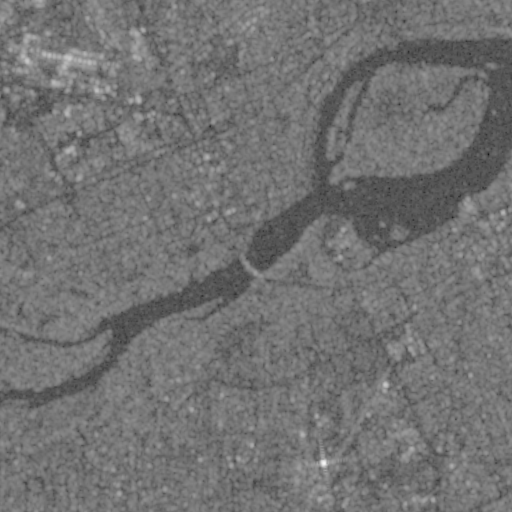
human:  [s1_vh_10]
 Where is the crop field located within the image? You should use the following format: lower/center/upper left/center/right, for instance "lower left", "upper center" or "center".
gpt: The crop field is located in the lower left of the image.
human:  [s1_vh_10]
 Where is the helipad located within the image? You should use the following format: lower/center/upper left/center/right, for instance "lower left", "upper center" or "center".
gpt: The helipad is located in the lower center of the image.
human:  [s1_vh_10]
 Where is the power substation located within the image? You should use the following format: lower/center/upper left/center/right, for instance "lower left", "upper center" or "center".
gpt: The power substation is located in the upper left of the image.
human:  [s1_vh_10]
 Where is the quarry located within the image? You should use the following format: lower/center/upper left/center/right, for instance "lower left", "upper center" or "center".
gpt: The quarry is located in the upper left of the image.
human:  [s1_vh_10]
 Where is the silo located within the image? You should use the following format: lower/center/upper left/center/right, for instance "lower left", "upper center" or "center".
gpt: The silo is located in the upper left of the image.
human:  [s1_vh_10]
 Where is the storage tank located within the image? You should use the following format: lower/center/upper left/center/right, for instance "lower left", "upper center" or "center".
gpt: The storage tank is located in the center right of the image.
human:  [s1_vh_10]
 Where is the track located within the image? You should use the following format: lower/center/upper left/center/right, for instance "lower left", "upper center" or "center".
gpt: The track is located in the upper center of the image.
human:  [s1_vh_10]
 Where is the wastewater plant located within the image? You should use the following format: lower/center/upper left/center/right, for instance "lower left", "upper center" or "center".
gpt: The wastewater plant is located in the center right of the image.
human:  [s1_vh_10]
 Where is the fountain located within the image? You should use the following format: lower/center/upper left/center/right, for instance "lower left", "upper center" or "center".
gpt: The fountain is located in the lower right of the image.
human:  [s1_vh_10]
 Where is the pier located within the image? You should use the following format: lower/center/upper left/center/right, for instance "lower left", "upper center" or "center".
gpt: The pier is located in the upper right of the image.
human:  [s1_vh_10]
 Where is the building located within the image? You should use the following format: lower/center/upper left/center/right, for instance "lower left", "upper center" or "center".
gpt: There is no building in the image.

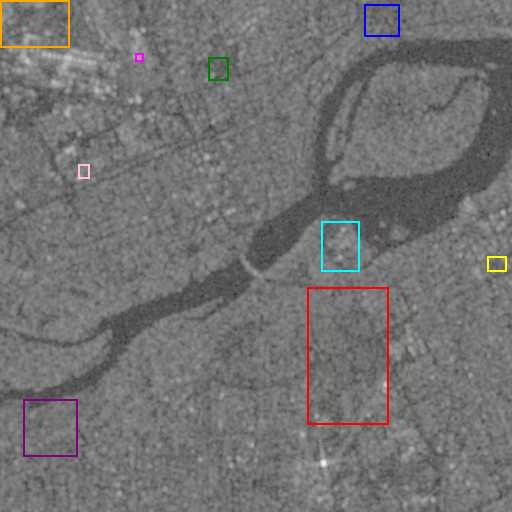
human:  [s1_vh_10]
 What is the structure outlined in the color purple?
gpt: The structure outlined in purple is a crop field.
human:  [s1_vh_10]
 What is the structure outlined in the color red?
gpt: The structure outlined in red is a park.
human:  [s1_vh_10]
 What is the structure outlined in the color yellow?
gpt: The structure outlined in yellow is a parking lot.
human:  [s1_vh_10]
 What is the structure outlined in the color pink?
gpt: The structure outlined in pink is a power substation.
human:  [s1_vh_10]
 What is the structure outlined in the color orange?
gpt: The structure outlined in orange is a quarry.
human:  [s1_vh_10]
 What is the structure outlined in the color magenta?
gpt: The structure outlined in magenta is a silo.
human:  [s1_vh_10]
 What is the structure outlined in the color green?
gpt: The structure outlined in green is a track.
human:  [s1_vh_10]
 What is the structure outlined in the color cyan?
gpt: The structure outlined in cyan is a wastewater plant.
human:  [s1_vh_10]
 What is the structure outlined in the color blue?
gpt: The structure outlined in blue is a building.